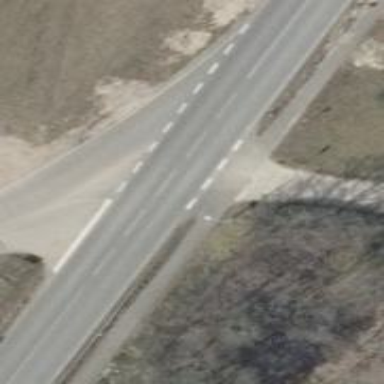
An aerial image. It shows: Primary road with asphalt surface.